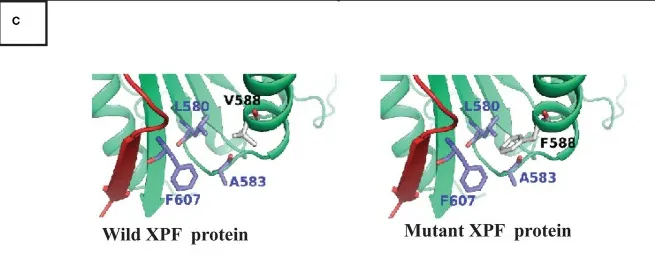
(C) Structures of the XPF protein and F588 XPF mutant suggesting a mild distortion in helix domain.
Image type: radiology (ct)